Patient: sex M, age 46
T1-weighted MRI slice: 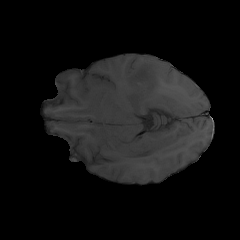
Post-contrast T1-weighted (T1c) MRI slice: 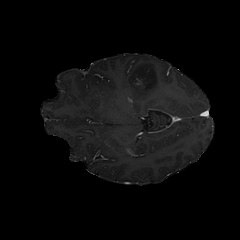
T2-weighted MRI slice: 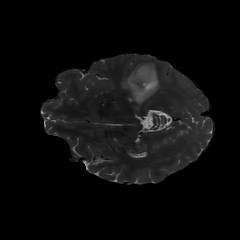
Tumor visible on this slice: yes
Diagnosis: Astrocytoma, IDH-mutant
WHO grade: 3